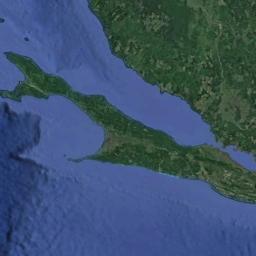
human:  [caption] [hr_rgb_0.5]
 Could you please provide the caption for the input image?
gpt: The long strip of green island divides the blue water into two parts, With a land next to it .

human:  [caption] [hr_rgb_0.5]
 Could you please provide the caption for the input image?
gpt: There are many trees on the island .

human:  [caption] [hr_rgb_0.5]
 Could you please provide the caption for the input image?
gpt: There is much vegetation on the island .

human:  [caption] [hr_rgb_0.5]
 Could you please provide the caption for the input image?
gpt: The island with dense vegetation is connected to the land .

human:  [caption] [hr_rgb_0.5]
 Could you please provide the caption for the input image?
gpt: The long and green island on a blue sea is near the mainland .